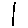
Label: line